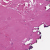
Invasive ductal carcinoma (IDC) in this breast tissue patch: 0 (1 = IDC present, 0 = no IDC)